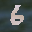
Label: 6